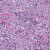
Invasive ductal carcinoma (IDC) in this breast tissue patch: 1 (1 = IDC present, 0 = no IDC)